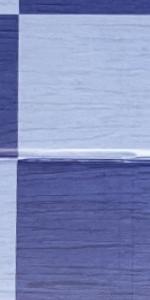
Label: Empty